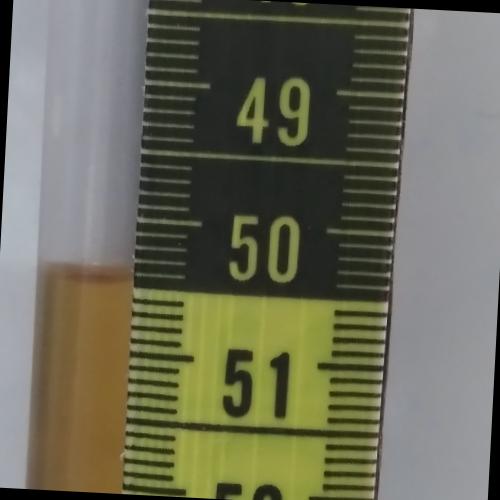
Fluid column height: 50.4 cm